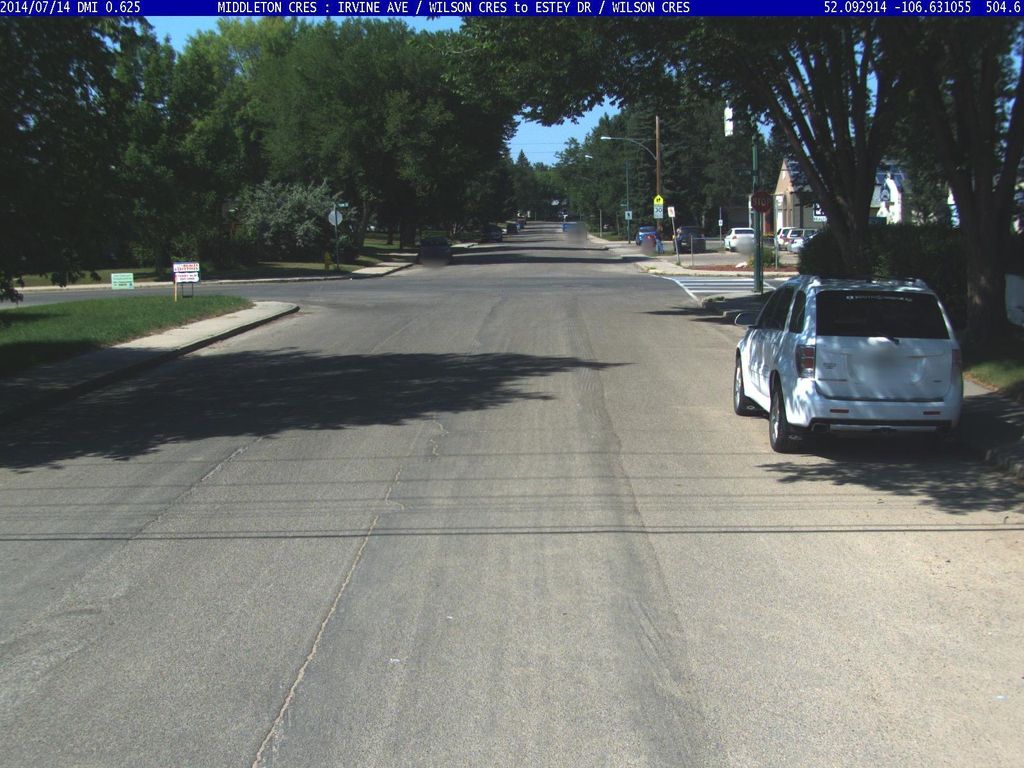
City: saskatoon